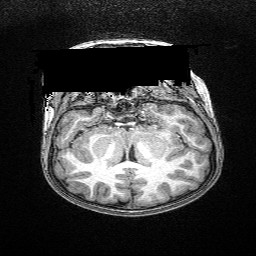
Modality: T1w
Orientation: sagittal